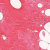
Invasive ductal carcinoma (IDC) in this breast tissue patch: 0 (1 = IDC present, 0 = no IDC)